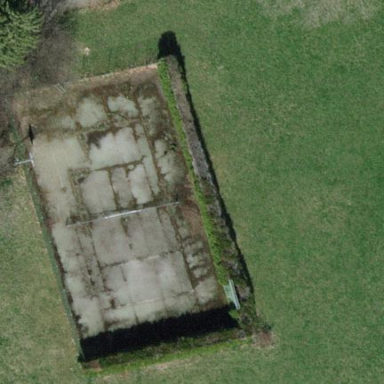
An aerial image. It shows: Tennis court on pitch designated for leisure land.